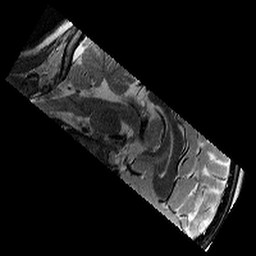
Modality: T2w
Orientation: sagittal
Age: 9
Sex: male
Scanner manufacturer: siemens
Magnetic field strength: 3 T
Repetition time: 9.23 s
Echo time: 0.067 s